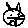
Label: cat